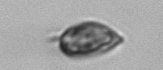
Label: Prorocentrum_triestinum